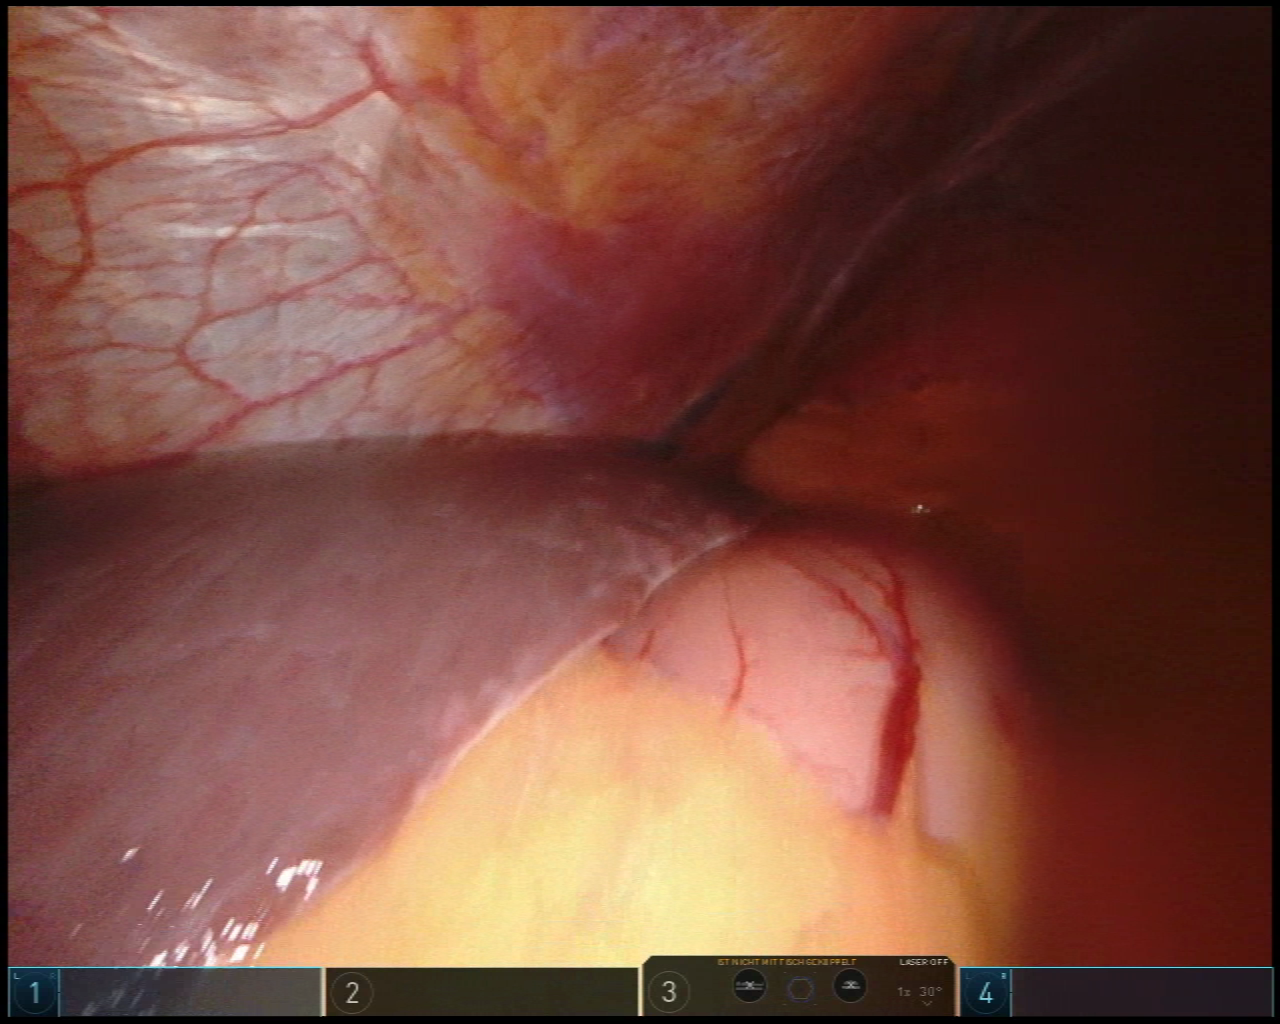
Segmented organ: stomach
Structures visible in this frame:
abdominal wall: yes
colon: no
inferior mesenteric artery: no
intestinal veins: no
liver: yes
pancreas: no
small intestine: no
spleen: no
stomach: yes
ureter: no
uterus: no
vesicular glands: no